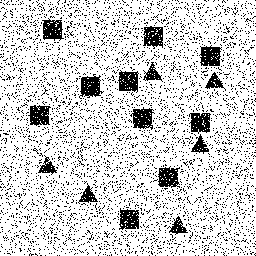
Squares: 10
Triangles: 6
Stars: 0
Total shapes: 16